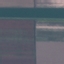
Land use / land cover: AnnualCrop